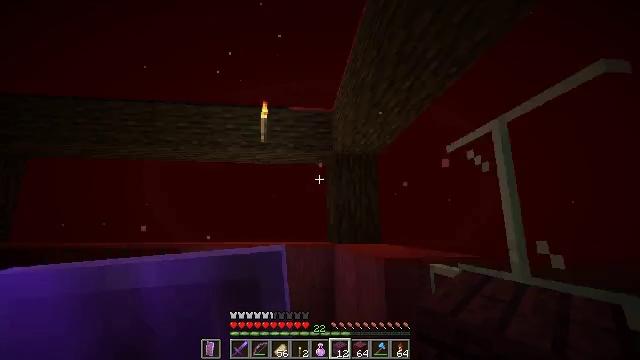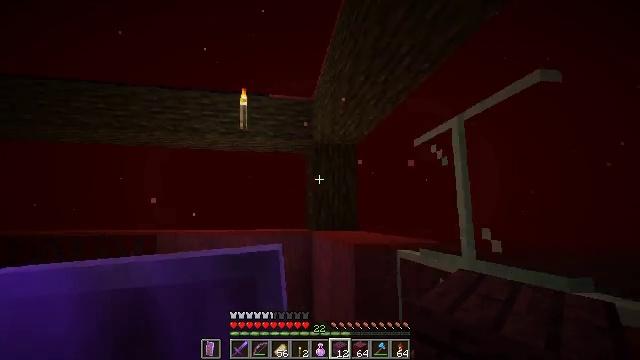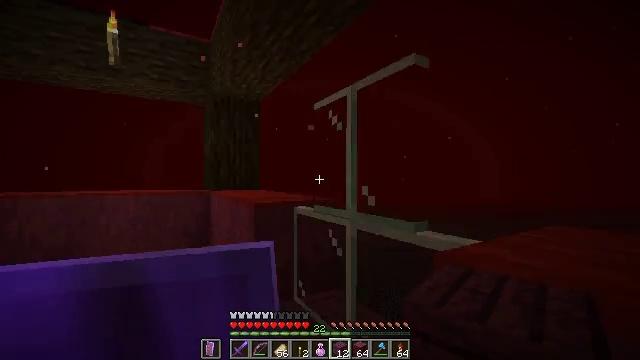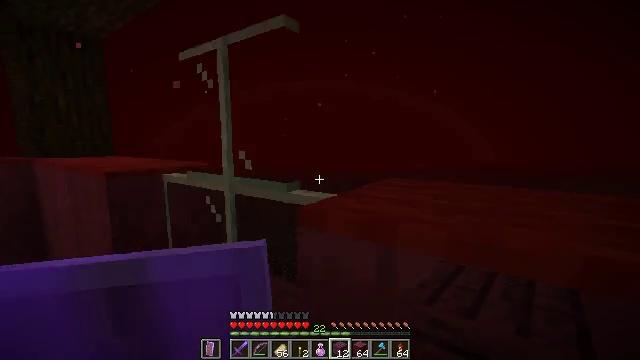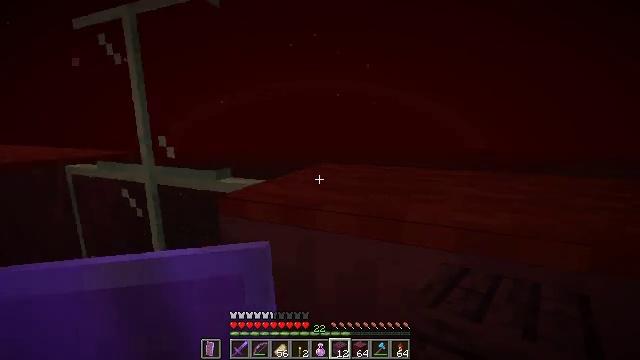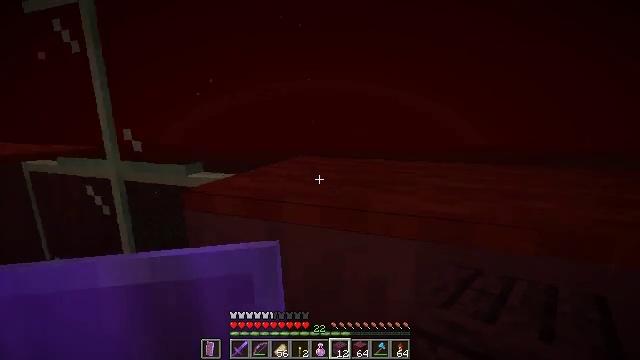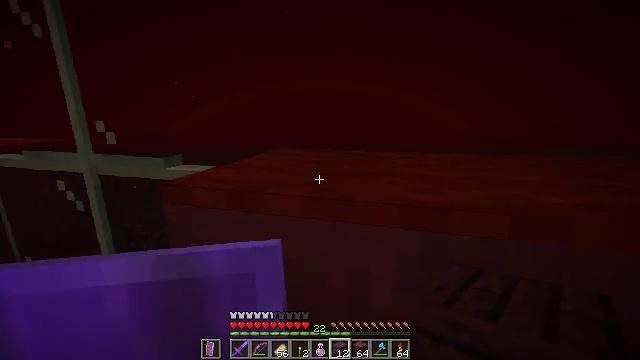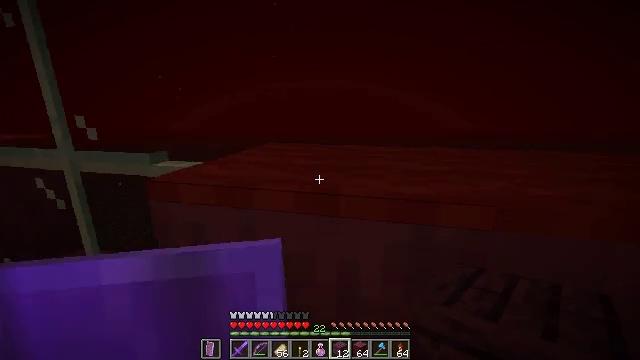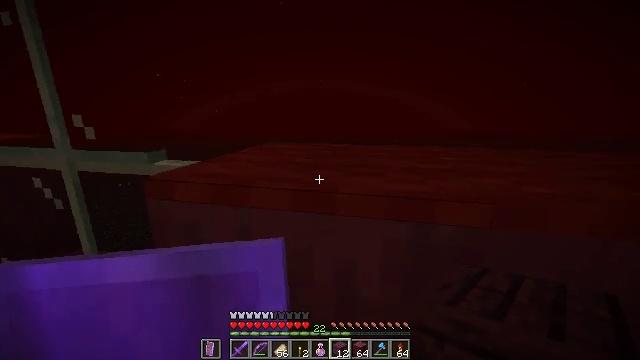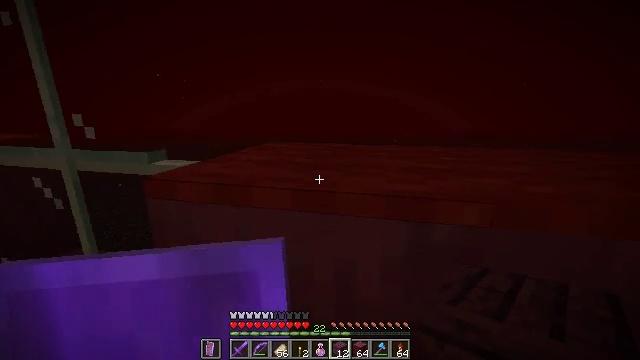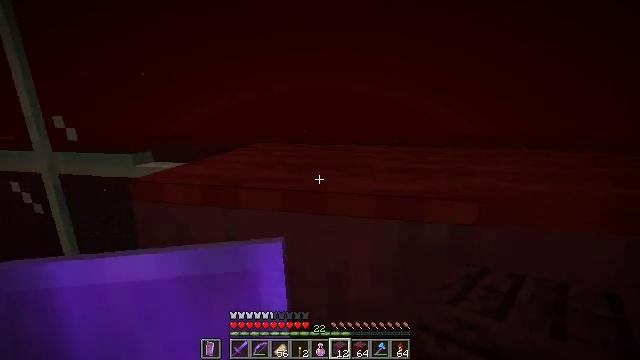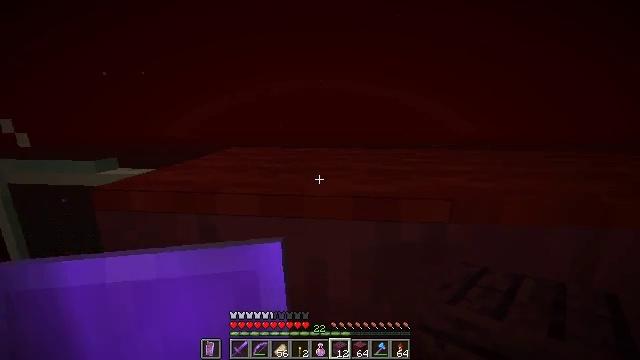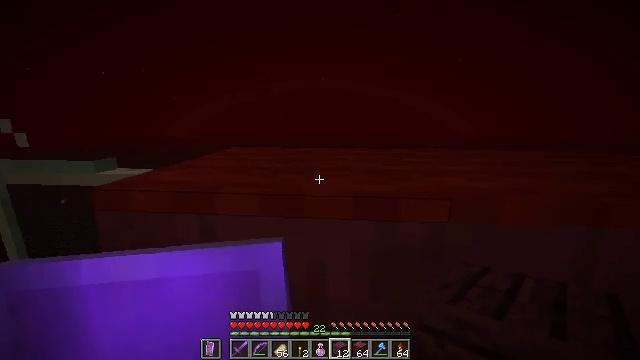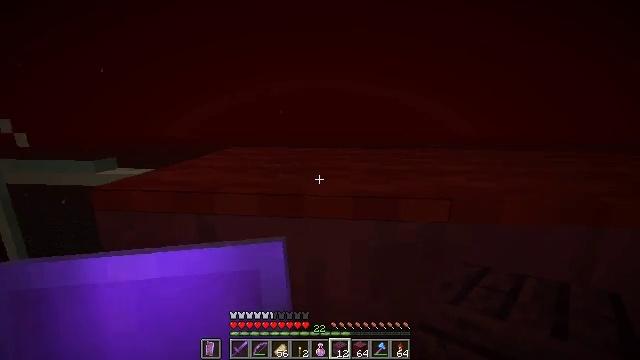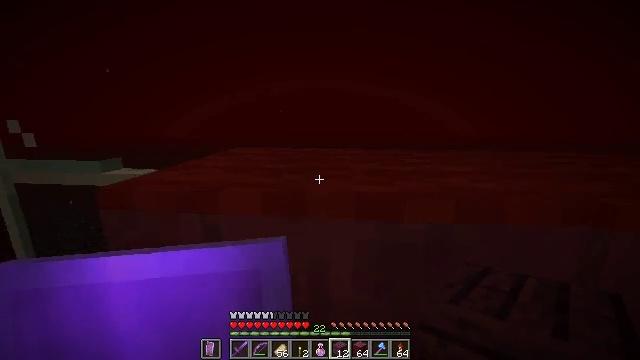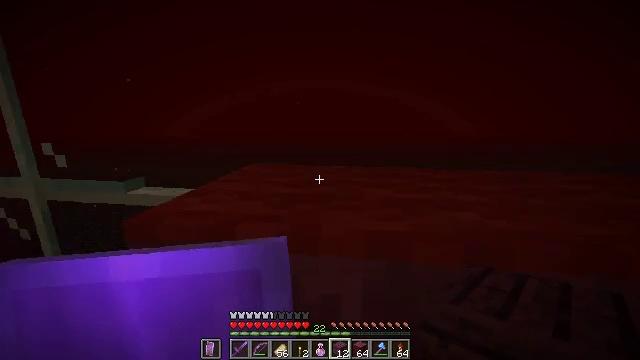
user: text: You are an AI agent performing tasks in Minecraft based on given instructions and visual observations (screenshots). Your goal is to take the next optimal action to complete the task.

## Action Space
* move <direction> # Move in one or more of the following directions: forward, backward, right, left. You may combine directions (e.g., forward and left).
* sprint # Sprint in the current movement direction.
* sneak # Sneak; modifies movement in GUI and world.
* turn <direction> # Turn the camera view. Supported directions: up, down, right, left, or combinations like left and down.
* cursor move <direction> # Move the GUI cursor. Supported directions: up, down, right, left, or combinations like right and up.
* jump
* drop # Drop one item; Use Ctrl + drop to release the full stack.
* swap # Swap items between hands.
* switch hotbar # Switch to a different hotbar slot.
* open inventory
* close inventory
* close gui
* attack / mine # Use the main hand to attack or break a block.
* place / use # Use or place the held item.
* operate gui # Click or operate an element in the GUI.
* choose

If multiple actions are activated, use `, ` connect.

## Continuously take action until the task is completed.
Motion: motion action
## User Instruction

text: Gather the red carpet from the floor.
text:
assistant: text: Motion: move back and move right, sneak, turn right and down
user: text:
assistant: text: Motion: move back and move right, sneak, turn right and down
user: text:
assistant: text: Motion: move right, sneak, turn right and down
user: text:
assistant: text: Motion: sneak, turn right and down
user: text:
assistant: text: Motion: sneak, turn right and down
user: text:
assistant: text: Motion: sneak, turn right and down
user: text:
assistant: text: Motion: sneak, turn right and down
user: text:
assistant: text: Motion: sneak
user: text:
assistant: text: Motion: sneak
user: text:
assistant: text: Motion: sneak, turn right
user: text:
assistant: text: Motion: sneak, turn right
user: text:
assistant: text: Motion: sneak
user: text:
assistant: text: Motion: sneak
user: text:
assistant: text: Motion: no_op
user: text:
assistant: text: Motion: turn left
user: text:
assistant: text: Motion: move forward, turn left
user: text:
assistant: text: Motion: move forward, turn down
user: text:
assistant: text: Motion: move forward, turn down
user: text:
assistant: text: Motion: move forward, turn right and down
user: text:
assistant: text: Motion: turn down
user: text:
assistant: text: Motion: no_op
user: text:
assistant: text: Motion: no_op
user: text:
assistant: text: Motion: no_op
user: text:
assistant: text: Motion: no_op
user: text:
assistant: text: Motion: turn right and down
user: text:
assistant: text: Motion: turn right and down
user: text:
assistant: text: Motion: no_op
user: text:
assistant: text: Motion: no_op
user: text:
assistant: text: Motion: no_op
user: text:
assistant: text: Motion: no_op